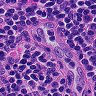
Metastatic tissue present: no